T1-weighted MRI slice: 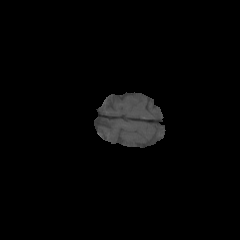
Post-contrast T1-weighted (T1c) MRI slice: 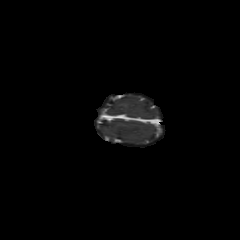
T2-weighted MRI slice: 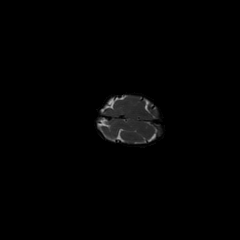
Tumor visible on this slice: no